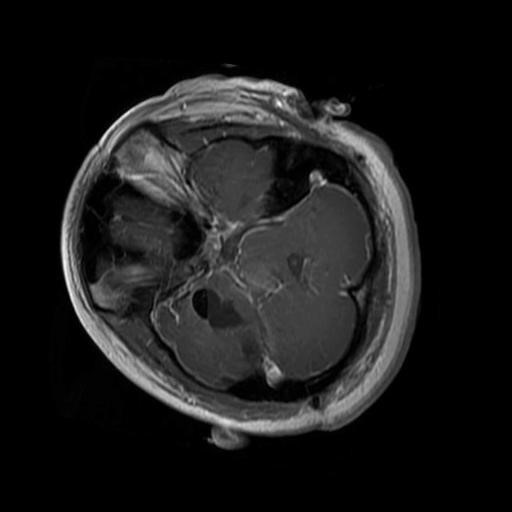
Label: brain_glioma